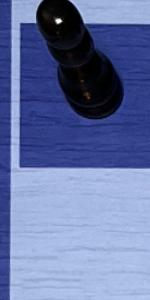
Label: Empty